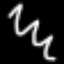
Label: squiggle